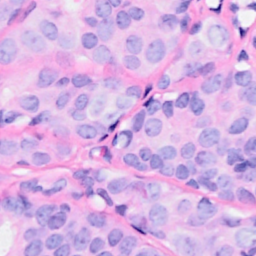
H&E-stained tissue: Breast